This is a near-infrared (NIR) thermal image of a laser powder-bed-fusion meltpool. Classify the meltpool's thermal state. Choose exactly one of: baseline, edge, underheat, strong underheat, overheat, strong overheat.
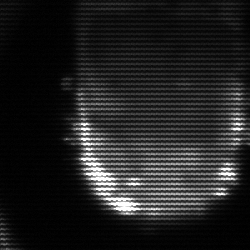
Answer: baseline